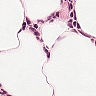
Metastatic tissue present: no